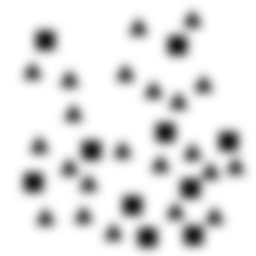
Squares: 10
Triangles: 22
Stars: 0
Total shapes: 32